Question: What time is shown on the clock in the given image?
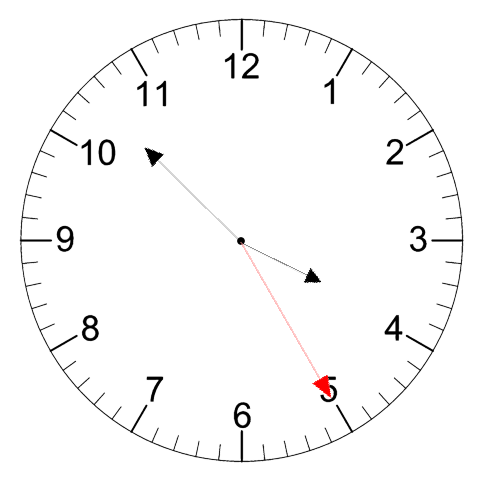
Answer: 03:52:25